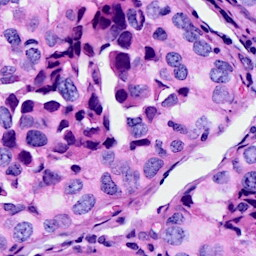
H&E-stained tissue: Breast